Question: I'm trying to make so when you drag a file into the browser a drop zone will appear and when you leave the browser (or drop the file) that drop zone effect will disappear.
However, it seems that the dragover and dragleave events are not firing as I want, because when you drag a file into the browser that drop zone will keep showing and hiding forever.

JSFiddle <URL>
HTML:
'<div class="drop-window"> <div class="drop-window-content"> <h3>Drop files to upload</h3> </div> </div>'
JS:
'''
var dropZone = $(document);
var dropWindow = $('.drop-window');
function onDragOver (e) {
dropWindow.show();
}
function onDragEnter (e) {
}
function onDragLeave (e) {
dropWindow.hide();
}
function onDrop (e) {
e.preventDefault();
}
dropZone.on('dragover', onDragOver);
dropZone.on('dragenter', onDragEnter);
dropZone.on('dragleave', onDragLeave);
dropZone.on('drop', onDrop);
'''
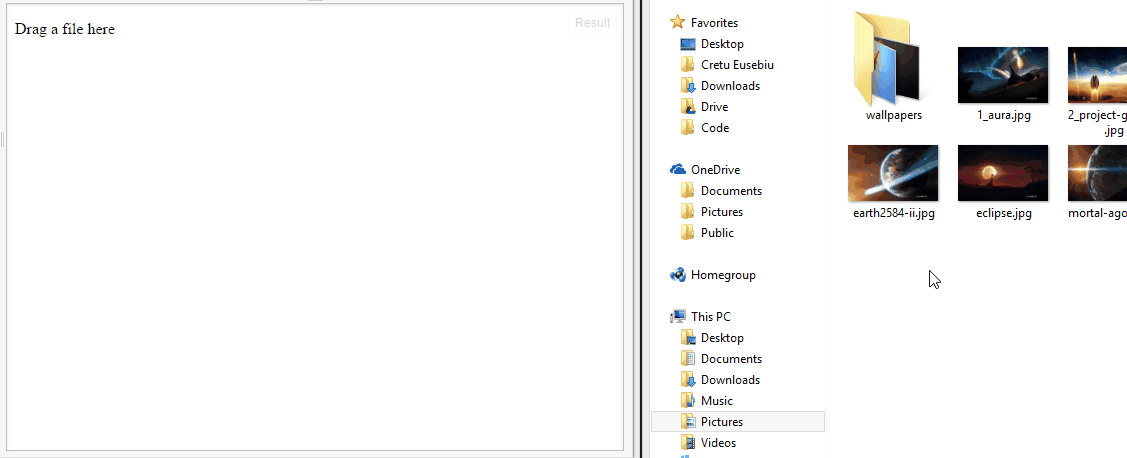
Answer: Try Adding
'''
pointer-events:none;
'''
to the css of class. <URL>